Question: I know that this question has many answers, BUT I couldn't find a good answer that fix my problem.
So, I have a div inside a td. and all I want is to the div will set into the middle of the td, yes that simple!
For the convenience I'm adding this image:

'''
.tdClass{
vertical-align:middle;
}
.divClass{
display:inline;
vertical-align:middle;
}
'''
'''
<table border=1>
<tr>
<td>
first field:
</td>
<td>
<textarea rows="4" cols="50"></textarea>
<div class="divClass">
VERTICAL CENTER???
</div>
</td>
</tr>
</table>
'''
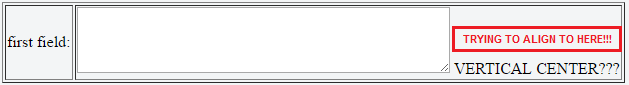
Answer: '''
table{
width: 100%;
}
.tdClass{
vertical-align:middle;
}
.divClass{
display:inline;
vertical-align:middle;
}
textarea{
display: inline-block;
vertical-align: middle;
}
'''
'''
<table border=1>
<tr>
<td>
first field:
</td>
<td>
<textarea rows="4"></textarea>
<div class="divClass">
VERTICAL CENTER???
</div>
</td>
</tr>
</table>
'''